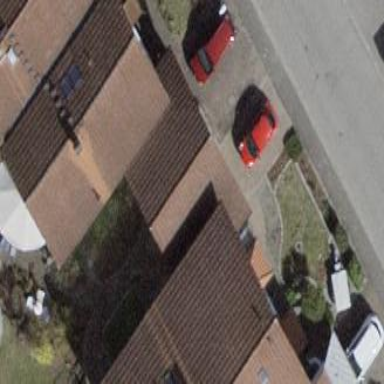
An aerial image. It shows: Garage building.